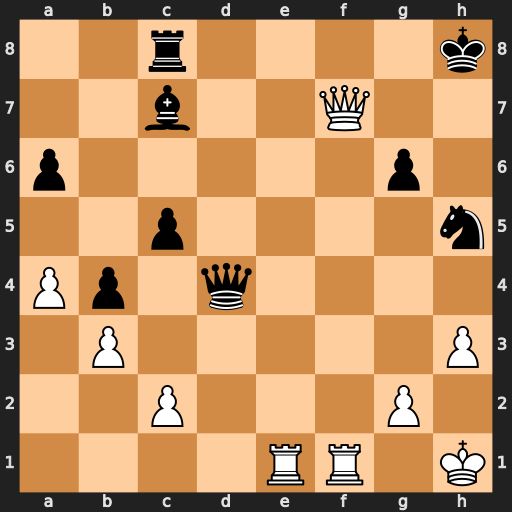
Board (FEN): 2r4k/2b2Q2/p5p1/2p4n/Pp1q4/1P5P/2P3P1/4RR1K
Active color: w
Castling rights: -
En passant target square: -
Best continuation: Re8+ Rxe8 Qxe8+ Kh7 Qe7+